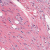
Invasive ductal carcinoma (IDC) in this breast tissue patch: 0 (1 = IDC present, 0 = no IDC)